Question: On an 'XYPlot', I want the coordinates of mouse displayed as hint near to mouse, but only when (the mouse) move on chart! In another words, when the crosshair moves to another point, the positioning of the coordinate values would move too, following the crosshair.
Also 1 horizontal line and 1 vertical line will be drawn, that intersects specifically at the point that mouse is over on.
Is this possible?
Until now I can get the coordinates and printed on console using ChartMouseListener and chartMouseMoved method.
This is my project and how I want to be the chart with mouse.

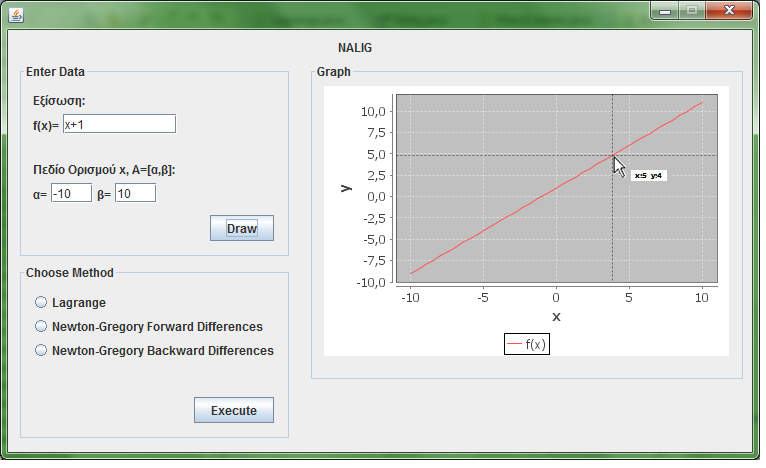
Answer: JFreeChart has quite flexible support for crosshairs. To do what you described I would use an Overlay on the ChartPanel, and update the crosshairs from your ChartMouseListener. Here is a self-contained example (which I'll add to the collection of demos that we ship with the <URL>:
'''
package org.jfree.chart.demo;
import java.awt.BasicStroke;
import java.awt.Color;
import java.awt.geom.Rectangle2D;
import javax.swing.JFrame;
import javax.swing.JPanel;
import javax.swing.SwingUtilities;
import org.jfree.chart.ChartFactory;
import org.jfree.chart.ChartMouseEvent;
import org.jfree.chart.ChartMouseListener;
import org.jfree.chart.ChartPanel;
import org.jfree.chart.JFreeChart;
import org.jfree.chart.axis.ValueAxis;
import org.jfree.chart.panel.CrosshairOverlay;
import org.jfree.chart.plot.Crosshair;
import org.jfree.chart.plot.XYPlot;
import org.jfree.data.general.DatasetUtilities;
import org.jfree.data.xy.XYDataset;
import org.jfree.data.xy.XYSeries;
import org.jfree.data.xy.XYSeriesCollection;
import org.jfree.ui.RectangleEdge;
/**
* A demo showing crosshairs that follow the data points on an XYPlot.
*/
public class CrosshairOverlayDemo1 extends JFrame implements ChartMouseListener {
private ChartPanel chartPanel;
private Crosshair xCrosshair;
private Crosshair yCrosshair;
public CrosshairOverlayDemo1(String title) {
super(title);
setContentPane(createContent());
}
private JPanel createContent() {
JFreeChart chart = createChart(createDataset());
this.chartPanel = new ChartPanel(chart);
this.chartPanel.addChartMouseListener(this);
CrosshairOverlay crosshairOverlay = new CrosshairOverlay();
this.xCrosshair = new Crosshair(Double.NaN, Color.GRAY, new BasicStroke(0f));
this.xCrosshair.setLabelVisible(true);
this.yCrosshair = new Crosshair(Double.NaN, Color.GRAY, new BasicStroke(0f));
this.yCrosshair.setLabelVisible(true);
crosshairOverlay.addDomainCrosshair(xCrosshair);
crosshairOverlay.addRangeCrosshair(yCrosshair);
chartPanel.addOverlay(crosshairOverlay);
return chartPanel;
}
private JFreeChart createChart(XYDataset dataset) {
JFreeChart chart = ChartFactory.createXYLineChart("Crosshair Demo",
"X", "Y", dataset);
return chart;
}
private XYDataset createDataset() {
XYSeries series = new XYSeries("S1");
for (int x = 0; x < 10; x++) {
series.add(x, x + Math.random() * 4.0);
}
XYSeriesCollection dataset = new XYSeriesCollection(series);
return dataset;
}
@Override
public void chartMouseClicked(ChartMouseEvent event) {
// ignore
}
@Override
public void chartMouseMoved(ChartMouseEvent event) {
Rectangle2D dataArea = this.chartPanel.getScreenDataArea();
JFreeChart chart = event.getChart();
XYPlot plot = (XYPlot) chart.getPlot();
ValueAxis xAxis = plot.getDomainAxis();
double x = xAxis.java2DToValue(event.getTrigger().getX(), dataArea,
RectangleEdge.BOTTOM);
double y = DatasetUtilities.findYValue(plot.getDataset(), 0, x);
this.xCrosshair.setValue(x);
this.yCrosshair.setValue(y);
}
public static void main(String[] args) {
SwingUtilities.invokeLater(new Runnable() {
@Override
public void run() {
CrosshairOverlayDemo1 app = new CrosshairOverlayDemo1(
"JFreeChart: CrosshairOverlayDemo1.java");
app.pack();
app.setVisible(true);
}
});
}
}
'''